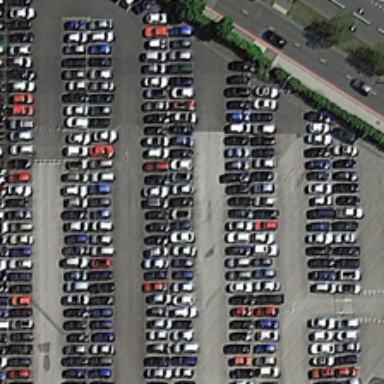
Beside the road  there is a parking lots filled up with cars .